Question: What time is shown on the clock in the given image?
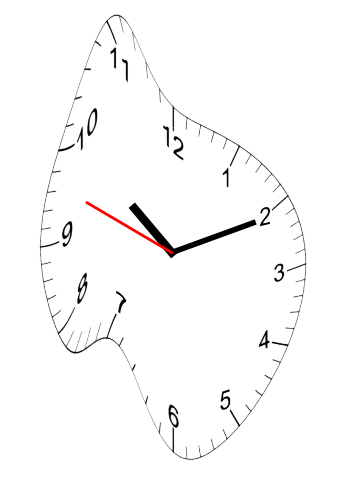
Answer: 10:10:48